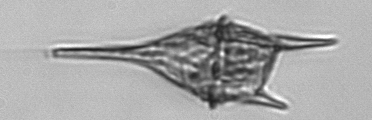
Label: Tripos_lineatus